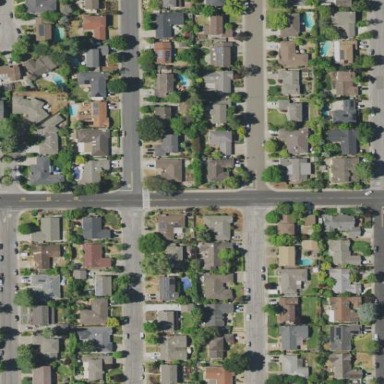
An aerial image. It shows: Sidewalk.